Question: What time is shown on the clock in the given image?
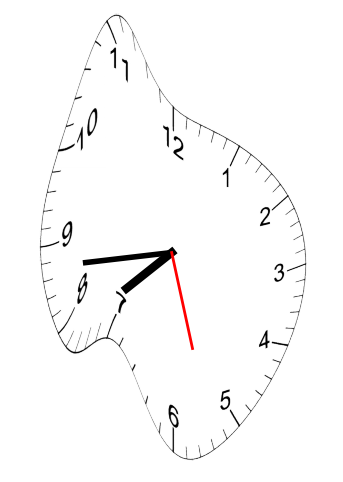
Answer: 07:43:27